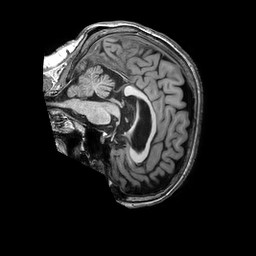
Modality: T1w
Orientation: sagittal
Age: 72
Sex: female
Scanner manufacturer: philips
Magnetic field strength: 3 T
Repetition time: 0.006617 s
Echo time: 0.00297 s